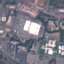
Label: Industrial